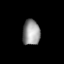
Tissue: lung
Cell type: T cells
Senescence score: 0.232
Nuclear area (px): 434
Mean DAPI intensity: 150.767